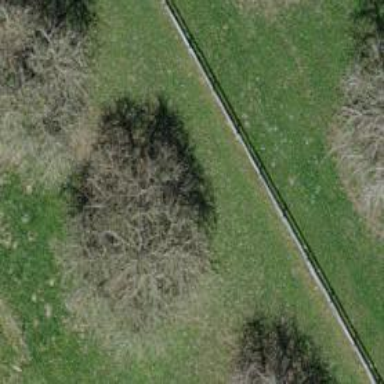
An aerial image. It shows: Agricultural area with broadleaved deciduous trees.